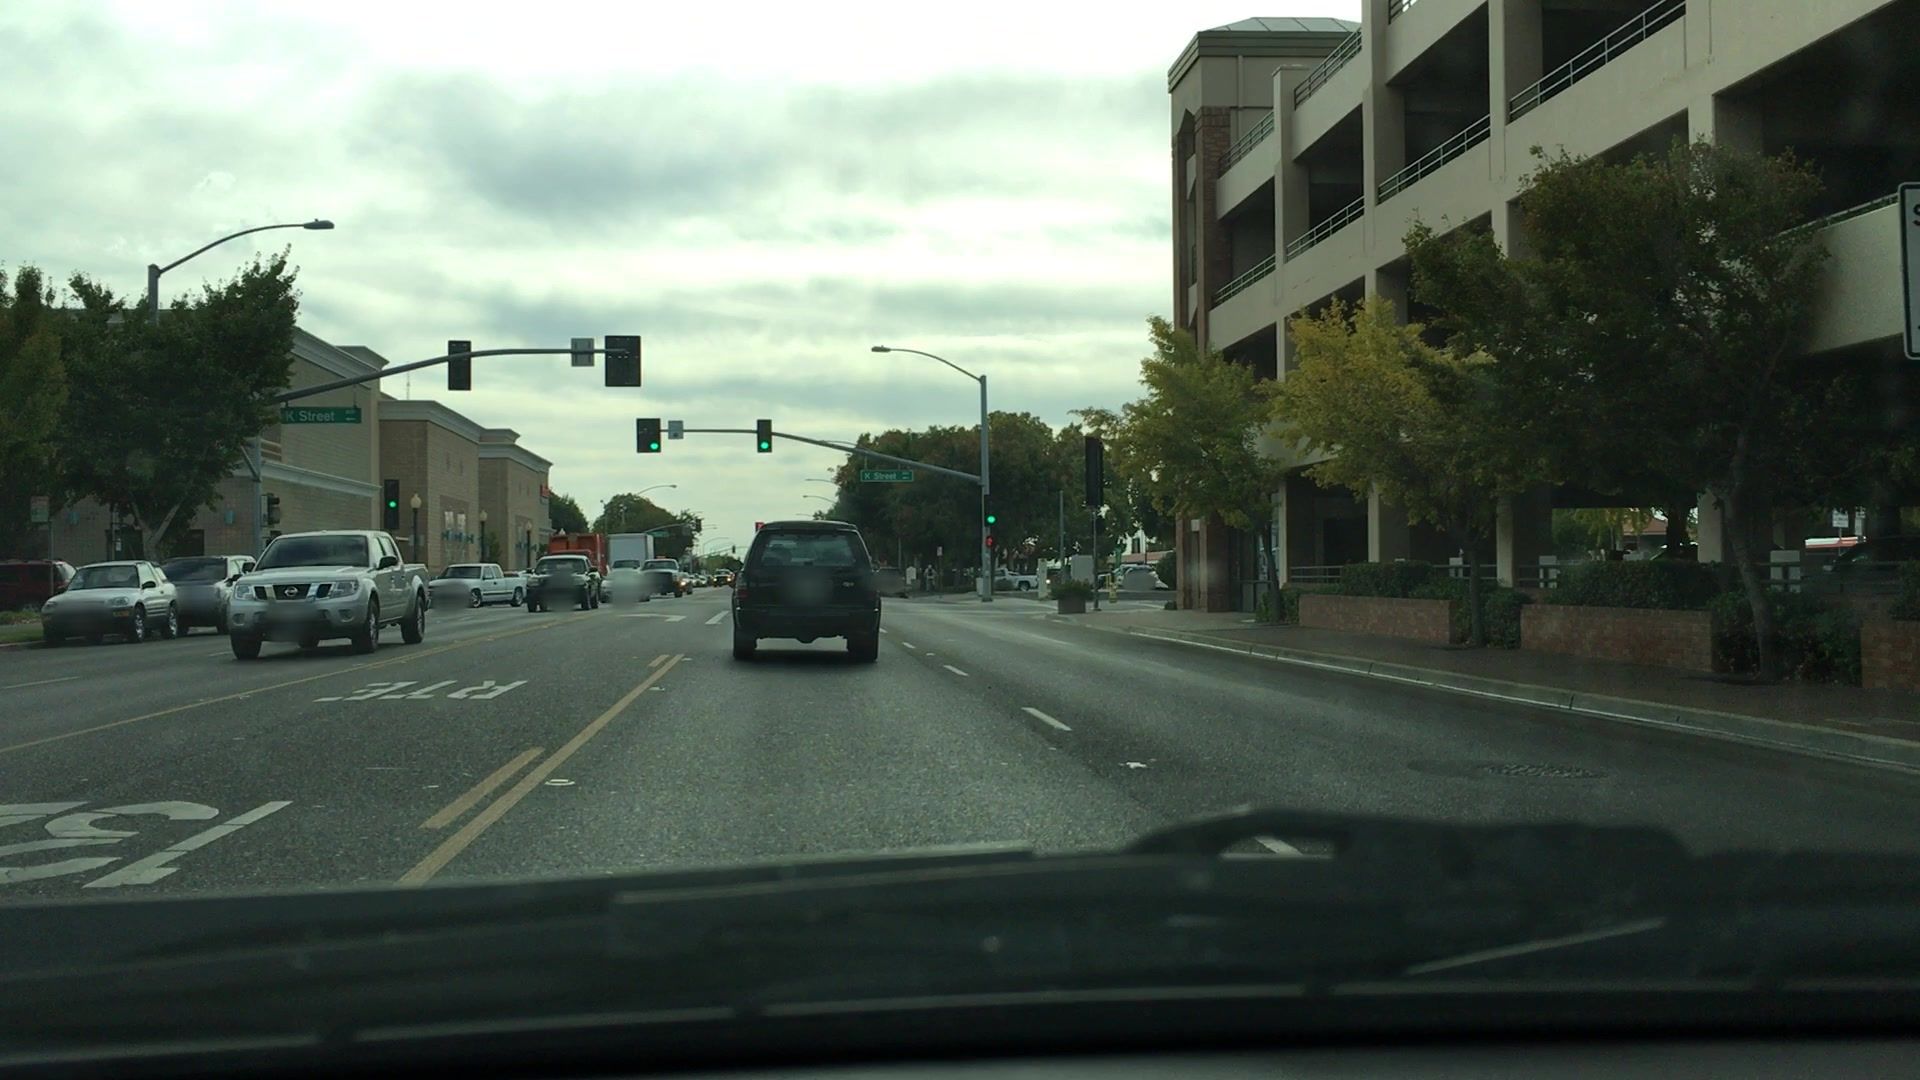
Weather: cloudy
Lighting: day
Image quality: good
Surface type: driving surface
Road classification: primary
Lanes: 4.0
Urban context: urban centre
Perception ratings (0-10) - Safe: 2.95, Lively: 6.4, Beautiful: 5.98, Boring: 3.39, Depressing: 3.09, Wealthy: 0.75